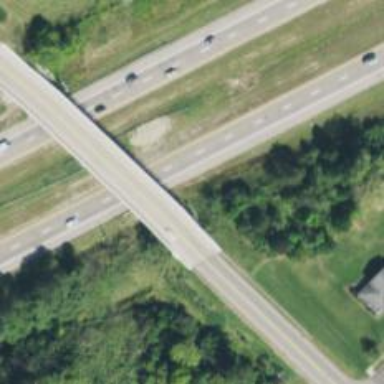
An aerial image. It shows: Tertiary road with bridge.